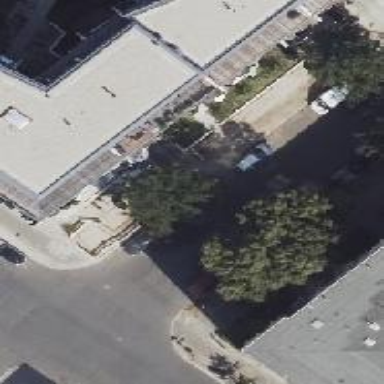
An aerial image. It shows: Parking entrance.